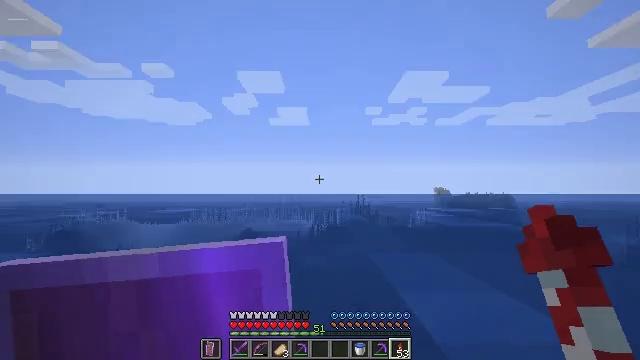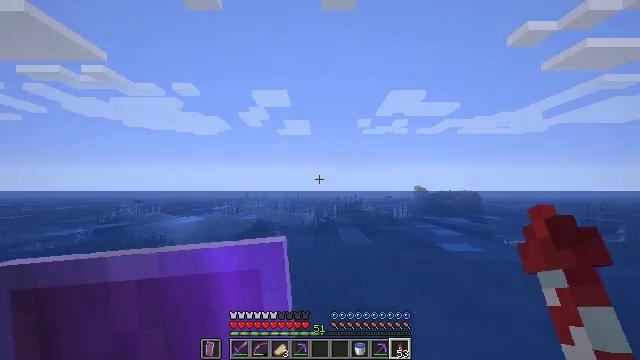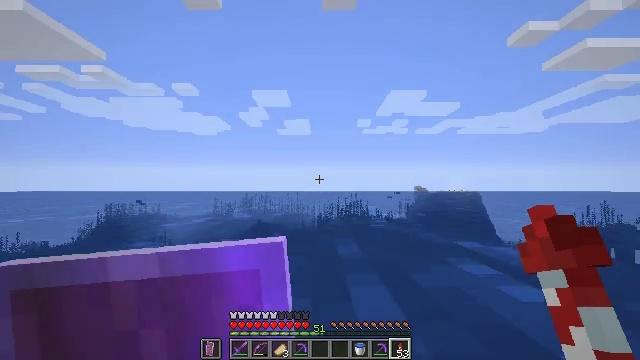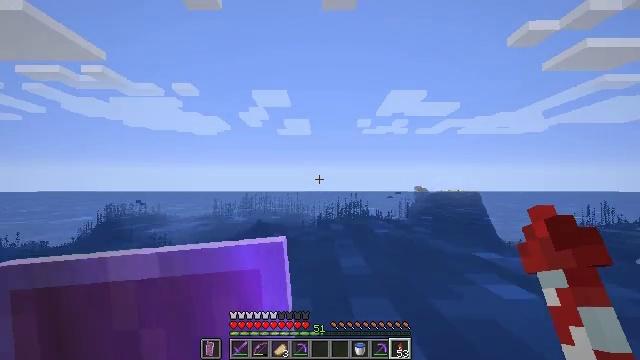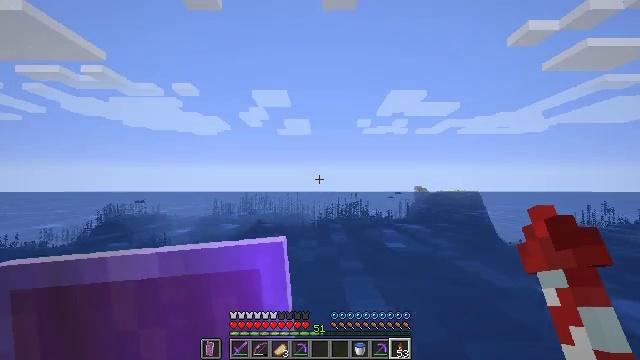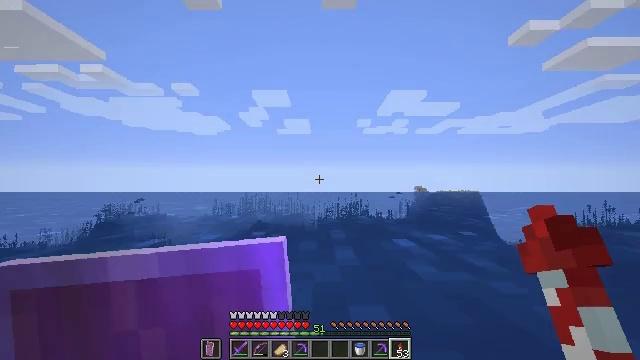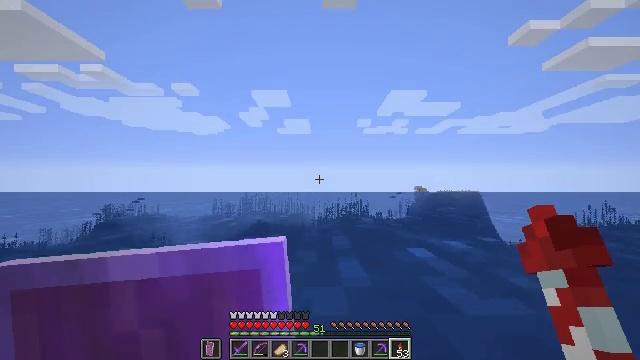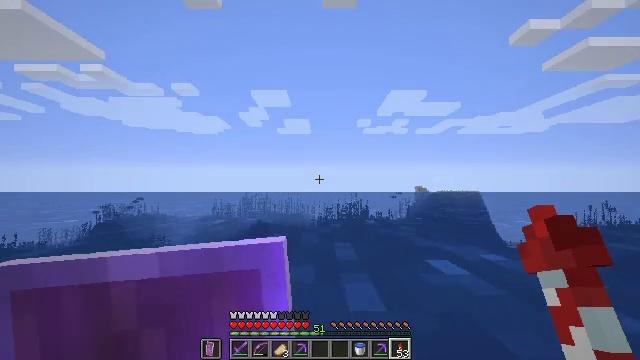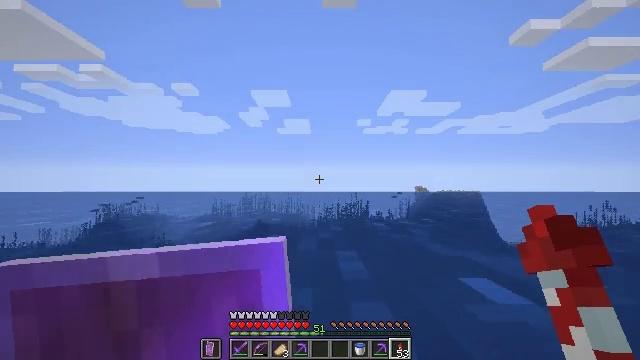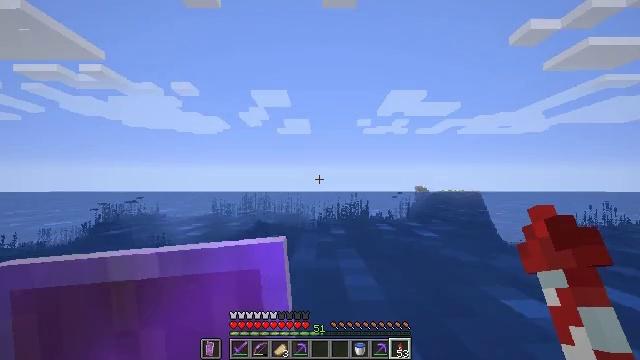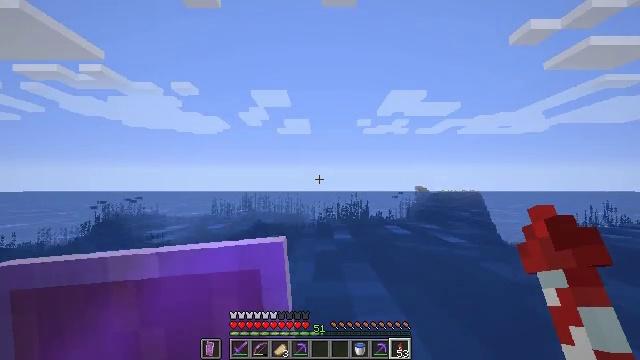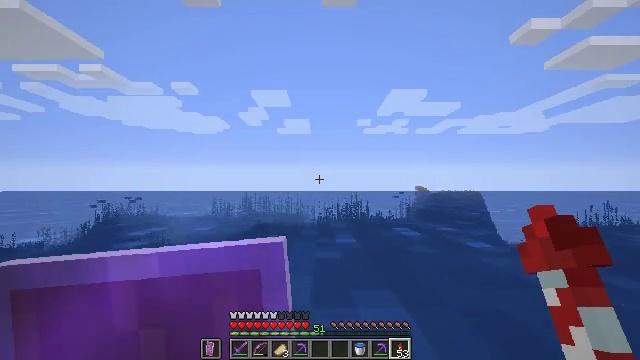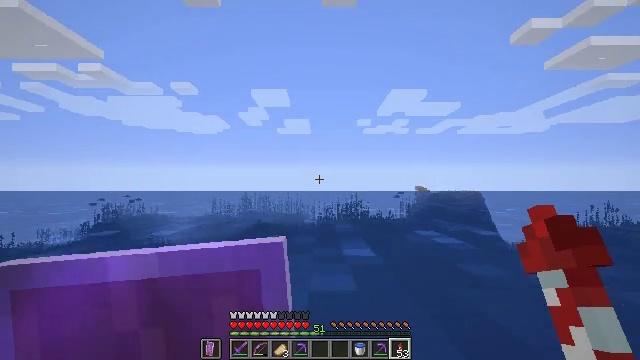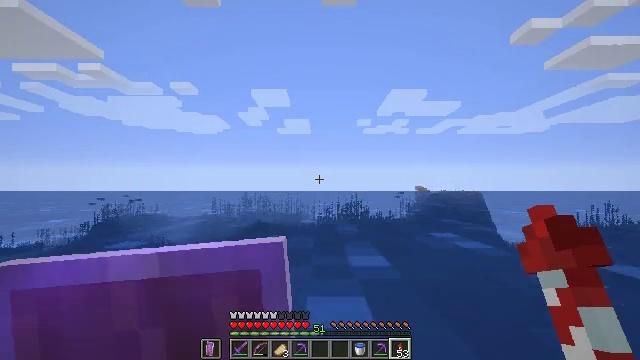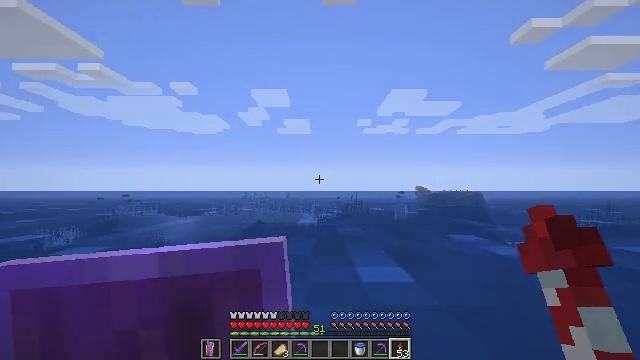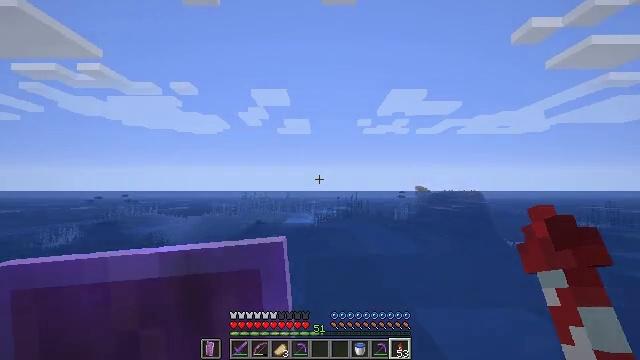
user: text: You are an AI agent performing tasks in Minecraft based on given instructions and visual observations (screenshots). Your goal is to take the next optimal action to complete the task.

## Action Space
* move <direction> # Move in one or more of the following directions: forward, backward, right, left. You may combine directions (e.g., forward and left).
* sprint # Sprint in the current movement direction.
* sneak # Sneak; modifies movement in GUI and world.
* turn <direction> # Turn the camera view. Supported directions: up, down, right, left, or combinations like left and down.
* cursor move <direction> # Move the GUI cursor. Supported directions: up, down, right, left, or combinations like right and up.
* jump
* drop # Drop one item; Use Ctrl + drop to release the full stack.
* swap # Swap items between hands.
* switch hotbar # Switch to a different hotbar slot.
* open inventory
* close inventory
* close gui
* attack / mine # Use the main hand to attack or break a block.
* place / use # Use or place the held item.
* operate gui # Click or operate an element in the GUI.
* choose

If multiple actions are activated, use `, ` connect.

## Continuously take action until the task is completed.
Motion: motion action
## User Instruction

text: craft item sponge
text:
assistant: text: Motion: move forward
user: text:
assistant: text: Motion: move forward
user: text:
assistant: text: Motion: move forward
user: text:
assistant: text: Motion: move forward
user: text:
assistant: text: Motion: move forward
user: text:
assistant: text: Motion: move forward
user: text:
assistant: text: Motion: move forward
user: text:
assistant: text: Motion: move forward
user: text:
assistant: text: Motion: move forward
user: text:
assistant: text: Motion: move forward
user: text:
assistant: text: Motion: move forward
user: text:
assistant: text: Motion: move forward
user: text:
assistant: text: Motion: move forward
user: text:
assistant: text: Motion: move forward
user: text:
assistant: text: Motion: move forward
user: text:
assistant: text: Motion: move forward
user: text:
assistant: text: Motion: move forward
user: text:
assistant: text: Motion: move forward
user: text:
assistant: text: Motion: move forward, turn right and up
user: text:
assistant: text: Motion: move forward
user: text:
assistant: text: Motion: move forward, use / place
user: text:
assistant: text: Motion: move forward, use / place
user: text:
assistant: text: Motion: move forward, use / place
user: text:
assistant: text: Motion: move forward, use / place
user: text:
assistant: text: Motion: move forward, turn right
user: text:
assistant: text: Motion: move forward, turn right
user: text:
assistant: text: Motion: move forward
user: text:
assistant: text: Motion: move forward
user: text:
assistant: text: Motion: move forward
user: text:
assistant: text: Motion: move forward